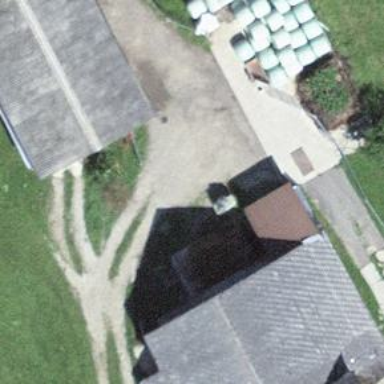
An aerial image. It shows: Farm.